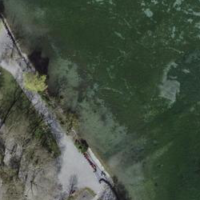
EUNIS habitat code: 14
Species observed at this site:
Certhia brachydactyla
Tachybaptus ruficollis
Corvus corone
Podiceps cristatus
Turdus philomelos
Fulica atra
Anas crecca
Turdus viscivorus
Aegithalos caudatus
Sylvia atricapilla
Chroicocephalus ridibundus
Muscicapa striata
Larus michahellis
Cygnus olor
Gallinula chloropus
Ardea purpurea
Erithacus rubecula
Certhia familiaris
Garrulus glandarius
Columba livia
Corvus corax
Periparus ater
Cyanistes caeruleus
Lophophanes cristatus
Anas platyrhynchos
Sturnus vulgaris
Chloris chloris
Aythya ferina
Streptopelia decaocto
Larus canus
Troglodytes troglodytes
Aythya fuligula
Passer domesticus
Fringilla coelebs
Coloeus monedula
Mareca penelope
Ptyonoprogne rupestris
Passer montanus
Columba palumbus
Turdus merula
Carduelis carduelis
Phalacrocorax carbo
Tachymarptis melba
Spatula clypeata
Mareca strepera
Parus major
Hirundo rustica
Mergus merganser
Milvus migrans
Milvus milvus
Sterna hirundo
Anser anser
Regulus regulus
Motacilla alba
Accipiter nisus
Delichon urbicum